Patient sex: M
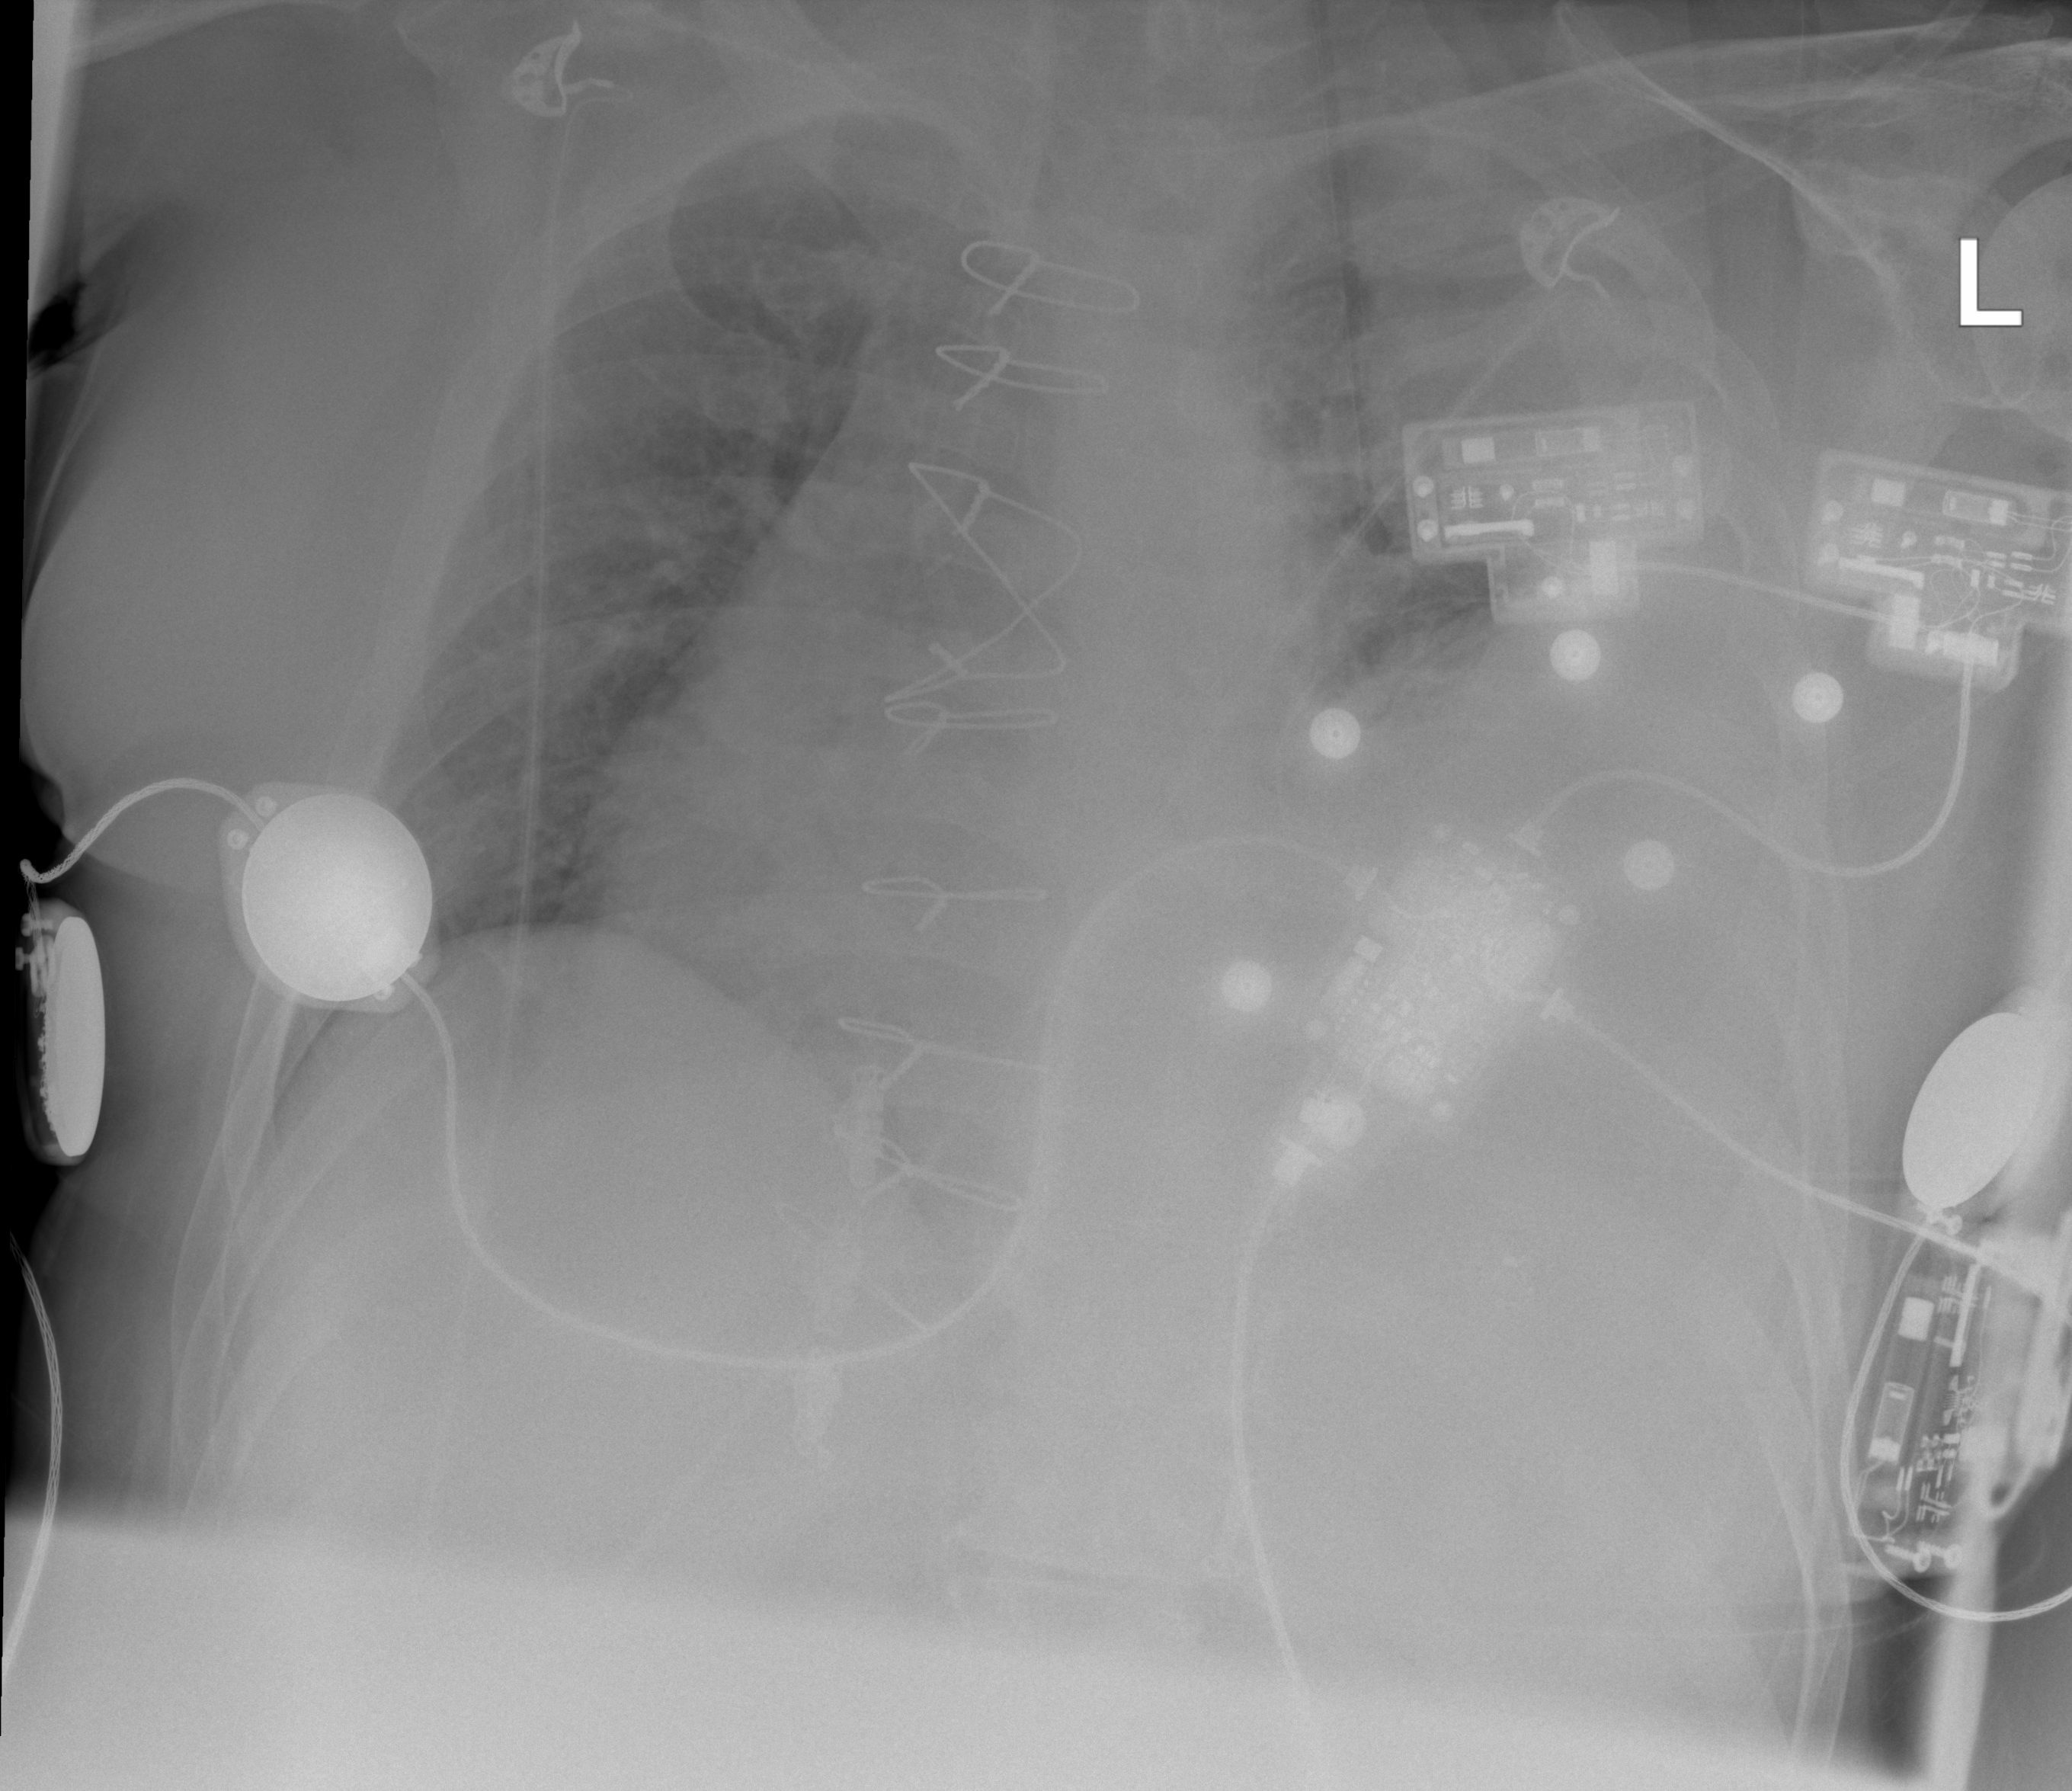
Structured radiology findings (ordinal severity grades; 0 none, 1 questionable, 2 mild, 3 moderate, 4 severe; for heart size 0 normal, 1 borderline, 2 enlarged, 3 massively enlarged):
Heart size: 2
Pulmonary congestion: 2
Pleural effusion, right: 0
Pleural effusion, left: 4
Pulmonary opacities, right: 0
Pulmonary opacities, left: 2
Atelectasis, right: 0
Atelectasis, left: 4